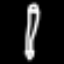
Label: pencil